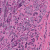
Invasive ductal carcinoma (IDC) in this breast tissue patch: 0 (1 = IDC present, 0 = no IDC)